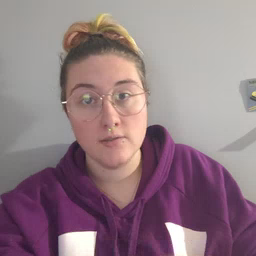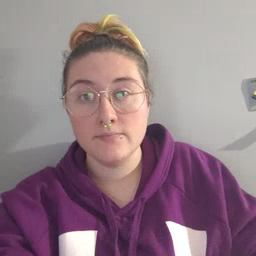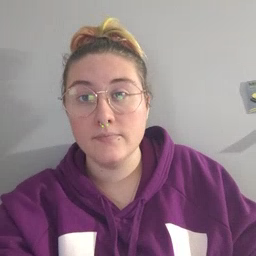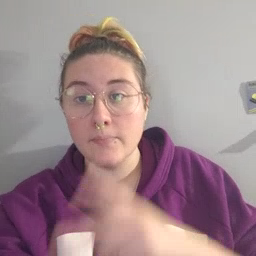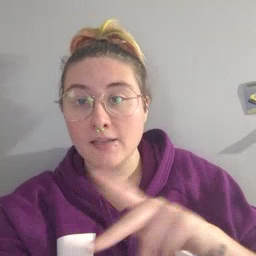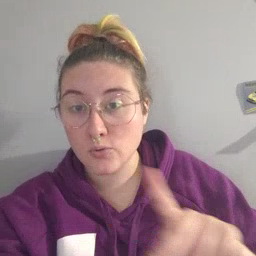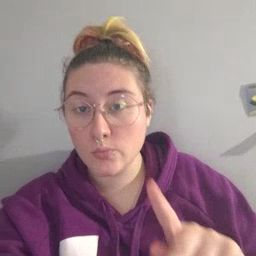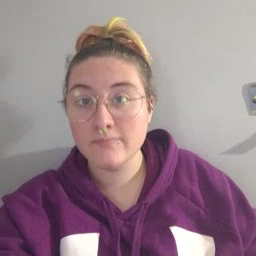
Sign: pencil